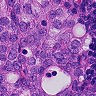
Metastatic tissue present: yes